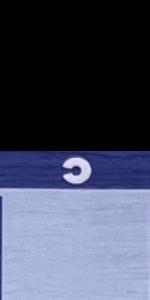
Label: Empty